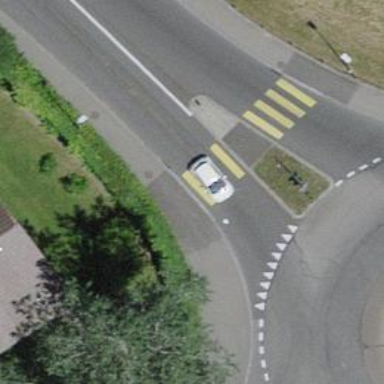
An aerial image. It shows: Marked crossing with pedestrian island.